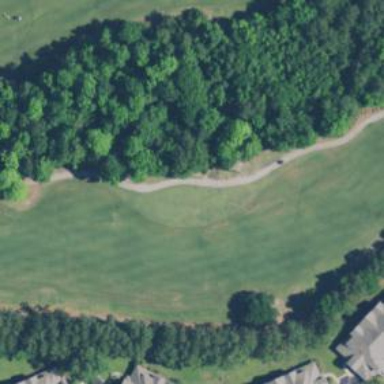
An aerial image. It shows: Footway that doubles as golf path.